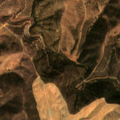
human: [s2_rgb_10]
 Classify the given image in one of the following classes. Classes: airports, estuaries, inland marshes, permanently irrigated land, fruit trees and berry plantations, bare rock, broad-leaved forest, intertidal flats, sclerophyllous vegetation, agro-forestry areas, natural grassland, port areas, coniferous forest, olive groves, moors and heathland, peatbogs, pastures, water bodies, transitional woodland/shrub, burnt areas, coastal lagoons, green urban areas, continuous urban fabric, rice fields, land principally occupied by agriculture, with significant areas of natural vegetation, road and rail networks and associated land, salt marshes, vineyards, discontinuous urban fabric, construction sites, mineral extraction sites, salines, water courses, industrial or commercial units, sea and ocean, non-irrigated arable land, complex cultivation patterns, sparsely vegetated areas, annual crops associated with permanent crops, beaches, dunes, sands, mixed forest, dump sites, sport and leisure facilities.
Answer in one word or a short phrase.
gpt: land principally occupied by agriculture, with significant areas of natural vegetation, agro-forestry areas, broad-leaved forest, sclerophyllous vegetation, transitional woodland/shrub